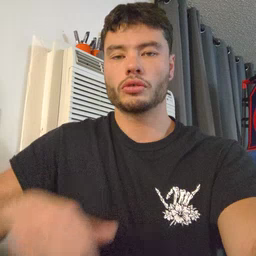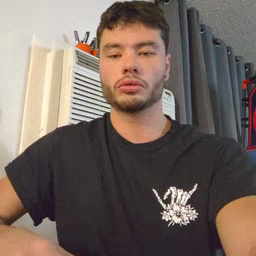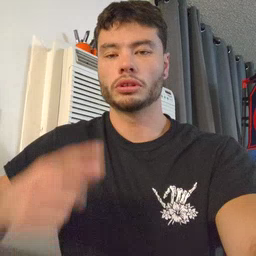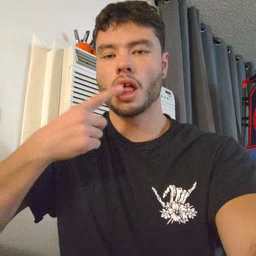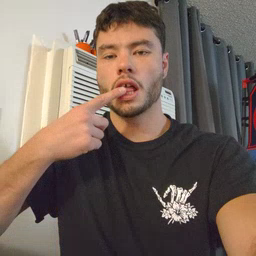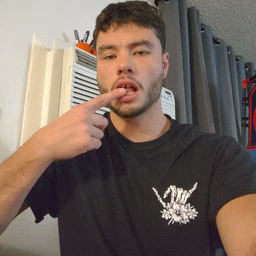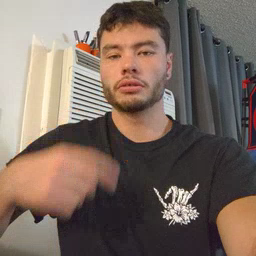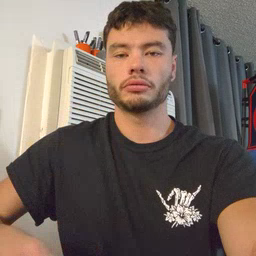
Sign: tongue